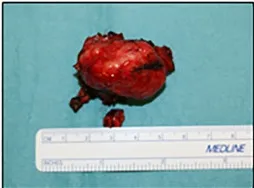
Postoperative images of the tumor mass and histological features. (B) Lesion surgically excised.
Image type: medical_photograph (other_medical_photograph)